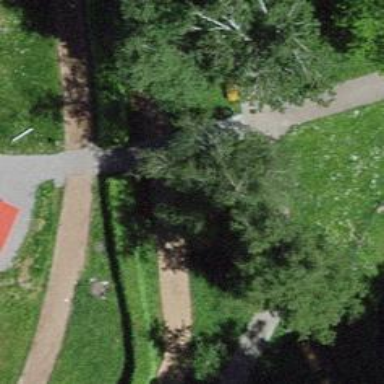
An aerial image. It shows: Bench.